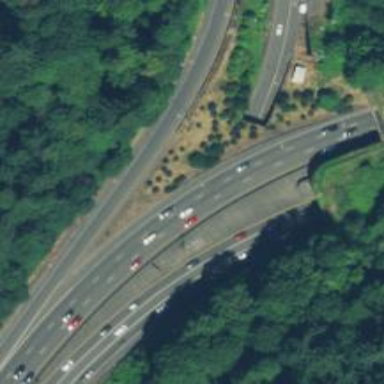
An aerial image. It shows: View of motorway.